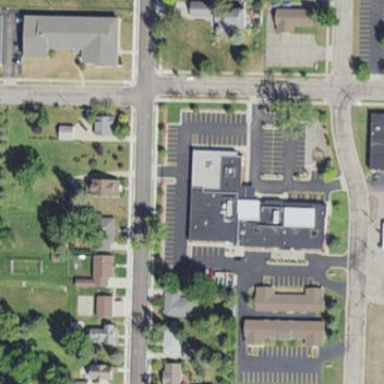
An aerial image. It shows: Clinic building offering healthcare services.